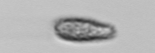
Label: Pseudochattonella_farcimen